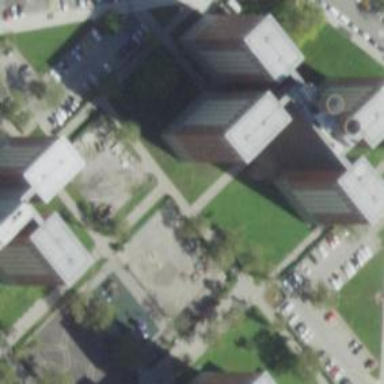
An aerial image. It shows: Apartment building with flat roof.